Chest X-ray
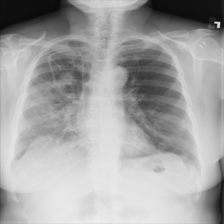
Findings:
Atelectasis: negative
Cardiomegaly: negative
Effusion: negative
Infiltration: negative
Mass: positive
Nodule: negative
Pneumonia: negative
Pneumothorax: negative
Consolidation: negative
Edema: negative
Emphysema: negative
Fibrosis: negative
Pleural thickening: negative
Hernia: negative